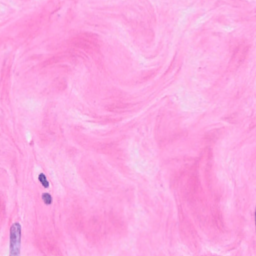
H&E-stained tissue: Breast